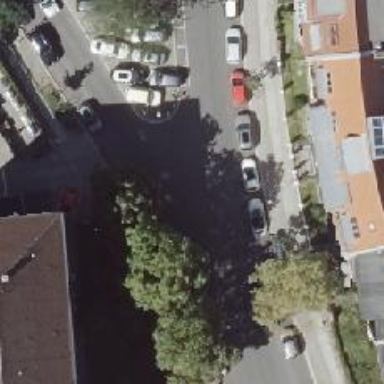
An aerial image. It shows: Residential road with asphalt surface and sidewalks on both sides. Parking on the left side is parallel with half on the kerb.